Interaction volume radius: 10 \u00c5
Interaction volume height: 30 \u00c5
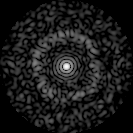
Disorder parameter: 0.8204